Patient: sex F, age 63
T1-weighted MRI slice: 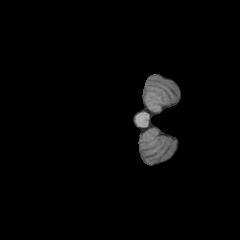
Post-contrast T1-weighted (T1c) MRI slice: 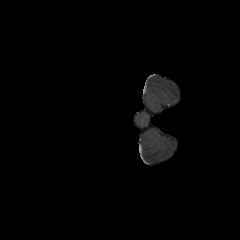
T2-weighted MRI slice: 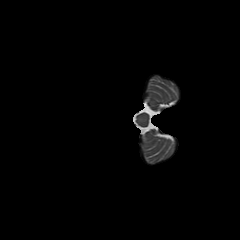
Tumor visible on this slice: no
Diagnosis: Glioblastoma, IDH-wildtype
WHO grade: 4